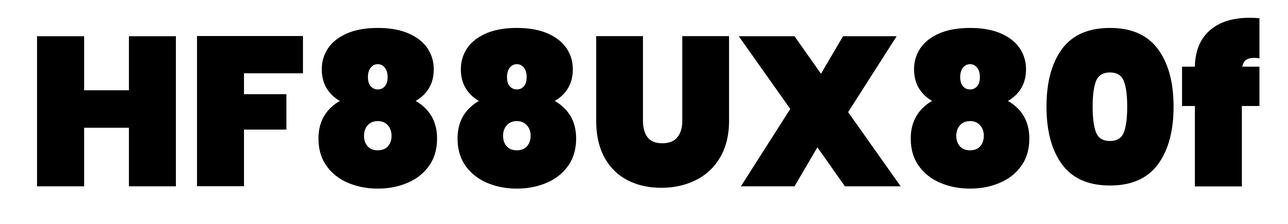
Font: Poppins-Black